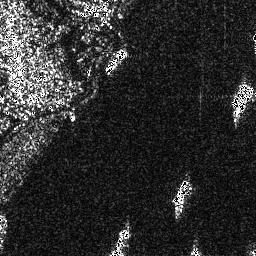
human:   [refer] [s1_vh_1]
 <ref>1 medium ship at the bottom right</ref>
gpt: <box>[[66, 69, 75, 79, 0]]</box>